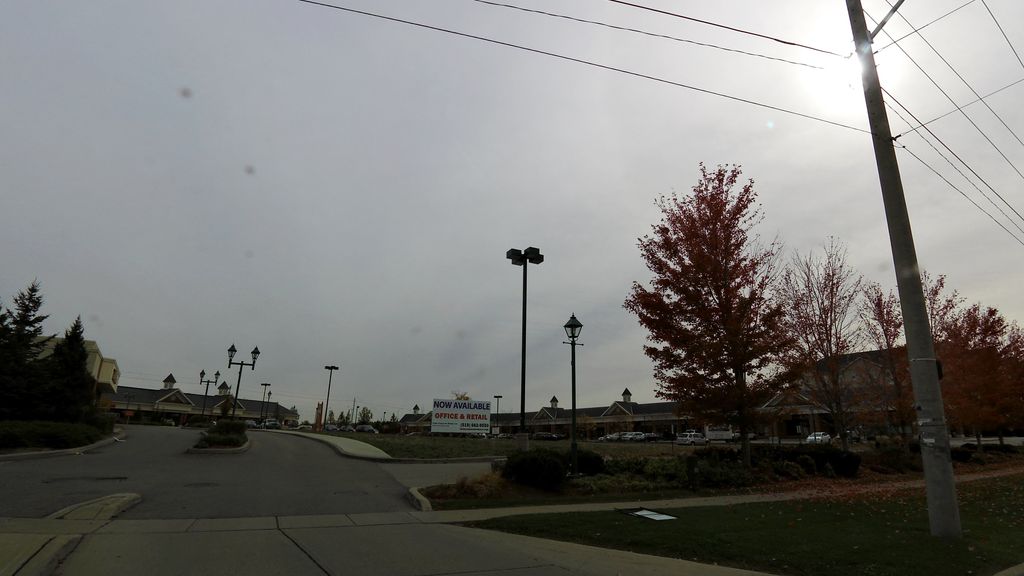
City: kitchener-waterloo